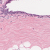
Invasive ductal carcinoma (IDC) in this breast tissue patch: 0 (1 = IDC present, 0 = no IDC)